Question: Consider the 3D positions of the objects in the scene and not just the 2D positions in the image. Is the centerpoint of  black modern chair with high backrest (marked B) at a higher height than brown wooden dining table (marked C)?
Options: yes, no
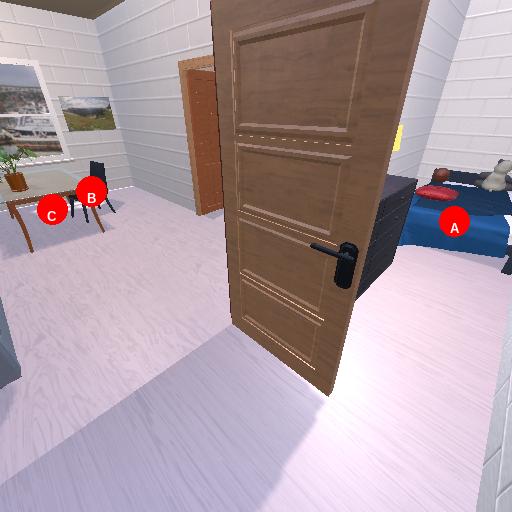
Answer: yes